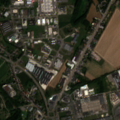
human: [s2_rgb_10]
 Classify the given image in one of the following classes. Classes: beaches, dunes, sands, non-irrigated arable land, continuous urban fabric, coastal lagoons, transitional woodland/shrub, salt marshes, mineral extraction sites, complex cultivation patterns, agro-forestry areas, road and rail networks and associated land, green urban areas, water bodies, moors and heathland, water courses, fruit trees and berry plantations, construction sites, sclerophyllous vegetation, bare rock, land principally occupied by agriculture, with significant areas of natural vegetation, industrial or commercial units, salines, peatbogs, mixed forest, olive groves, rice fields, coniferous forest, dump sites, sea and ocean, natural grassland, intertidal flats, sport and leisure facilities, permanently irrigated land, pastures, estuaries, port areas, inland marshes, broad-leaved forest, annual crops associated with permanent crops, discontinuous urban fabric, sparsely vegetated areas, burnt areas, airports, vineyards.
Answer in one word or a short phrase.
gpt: discontinuous urban fabric, industrial or commercial units, non-irrigated arable land, broad-leaved forest